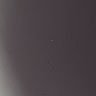
Metastatic tissue present: no